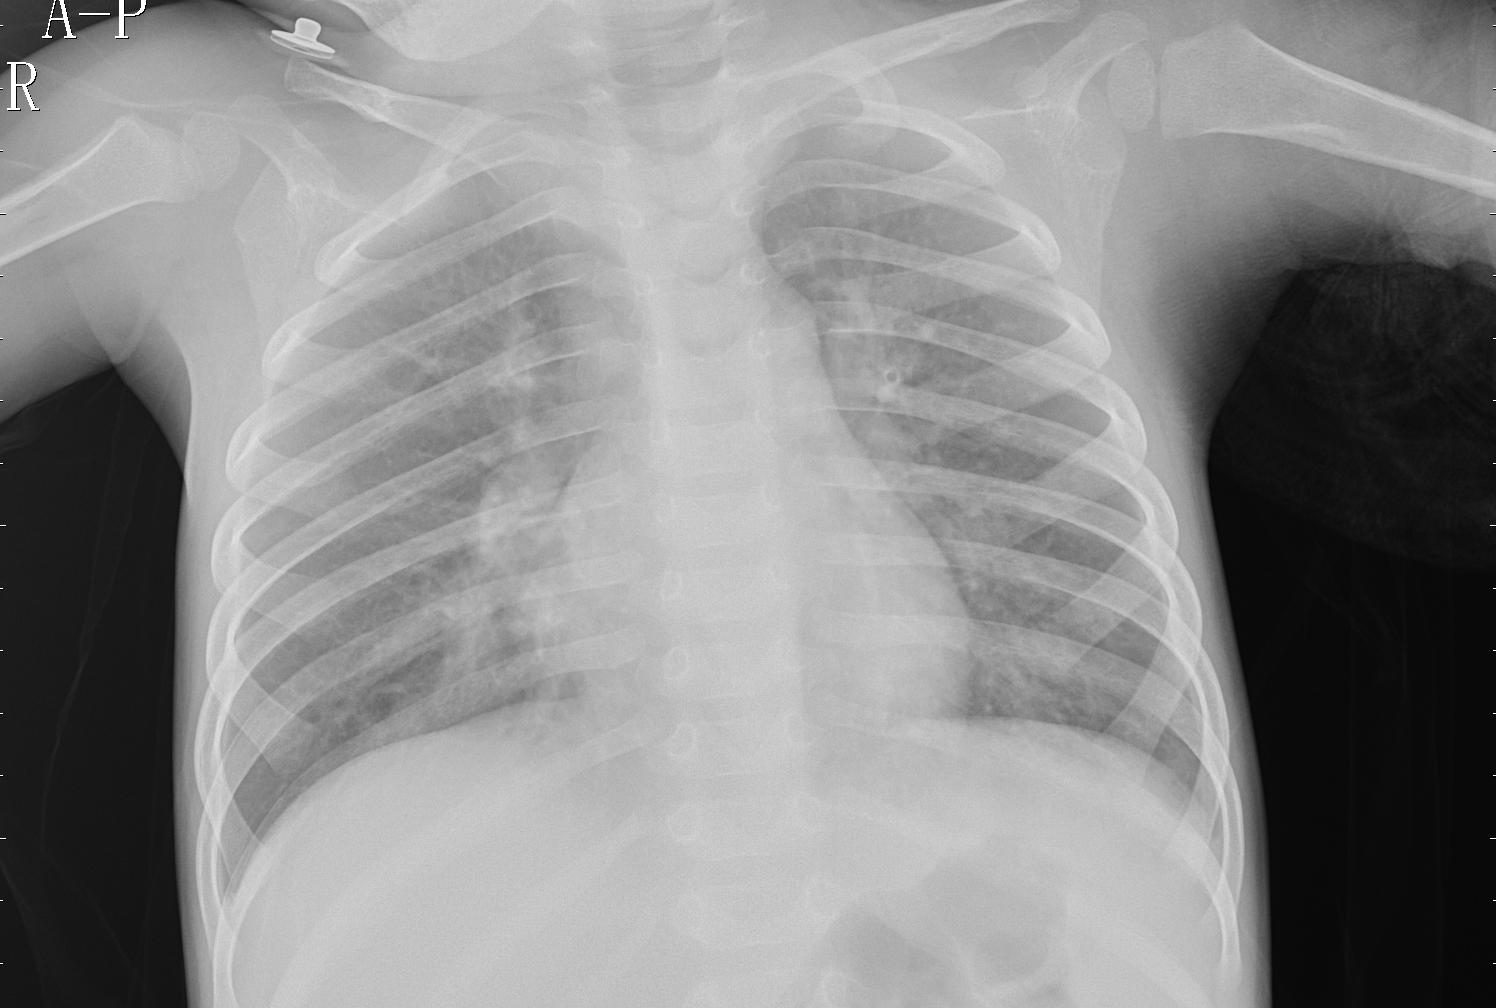
Diagnosis: PNEUMONIA